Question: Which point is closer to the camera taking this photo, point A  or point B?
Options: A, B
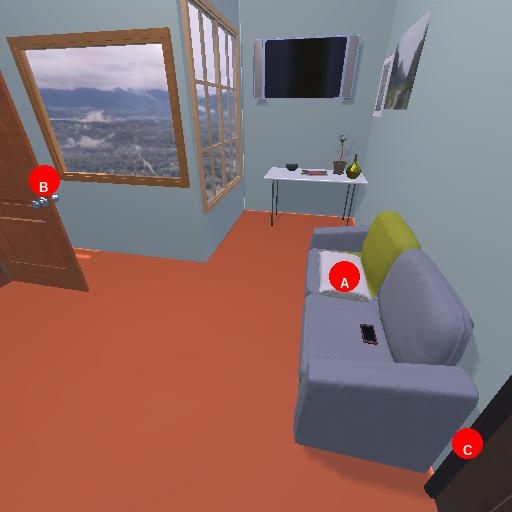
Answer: A